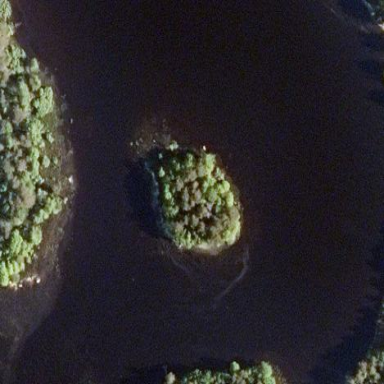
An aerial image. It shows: Island.